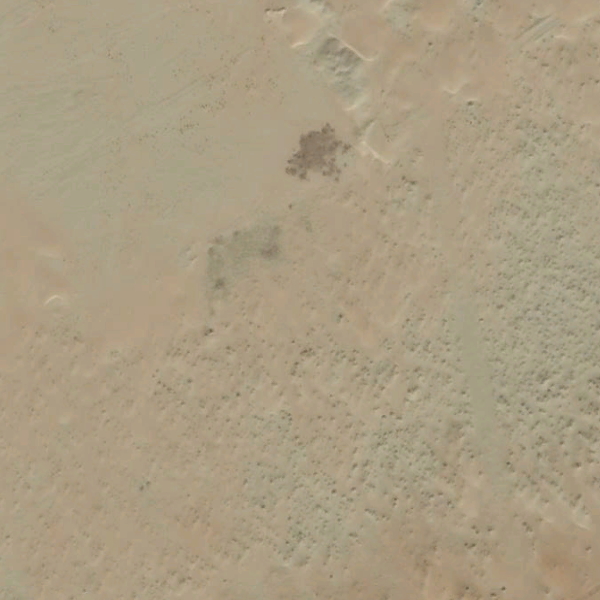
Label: Desert